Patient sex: F
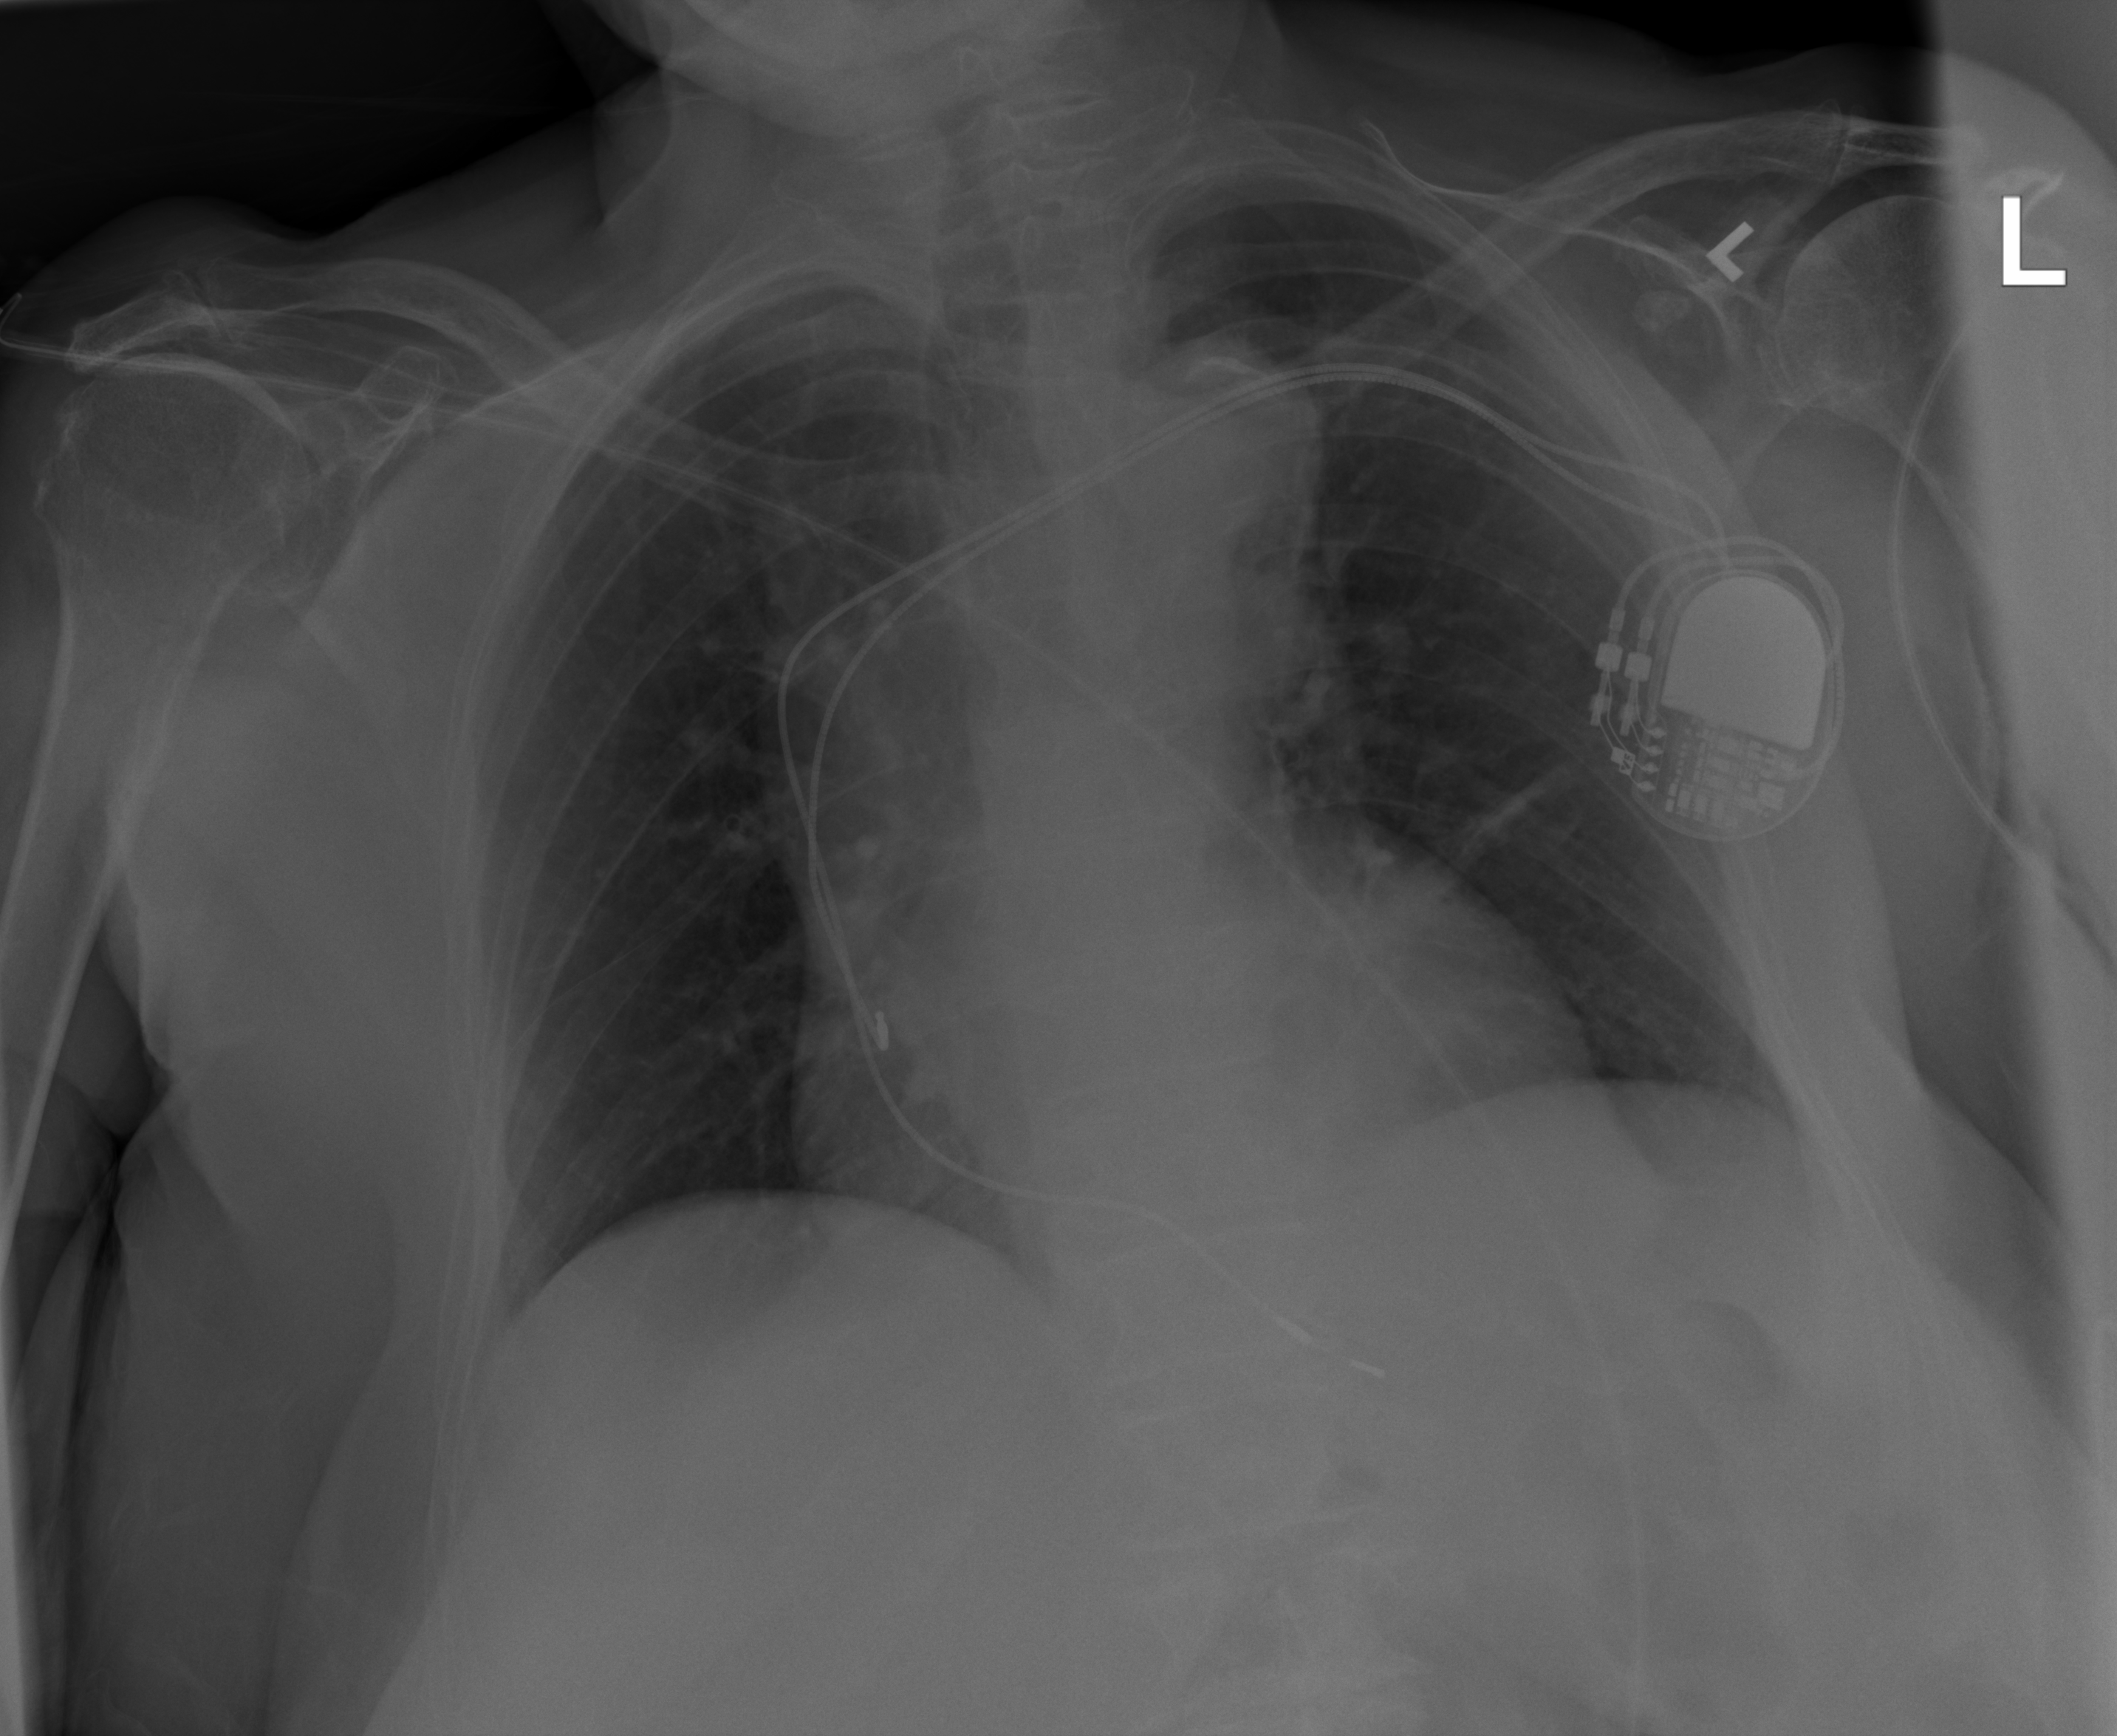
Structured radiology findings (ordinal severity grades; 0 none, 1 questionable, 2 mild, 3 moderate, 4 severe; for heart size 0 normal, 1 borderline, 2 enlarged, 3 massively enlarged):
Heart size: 2
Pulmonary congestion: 0
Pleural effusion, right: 0
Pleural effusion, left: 0
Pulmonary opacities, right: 0
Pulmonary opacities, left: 0
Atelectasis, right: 0
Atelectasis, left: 2